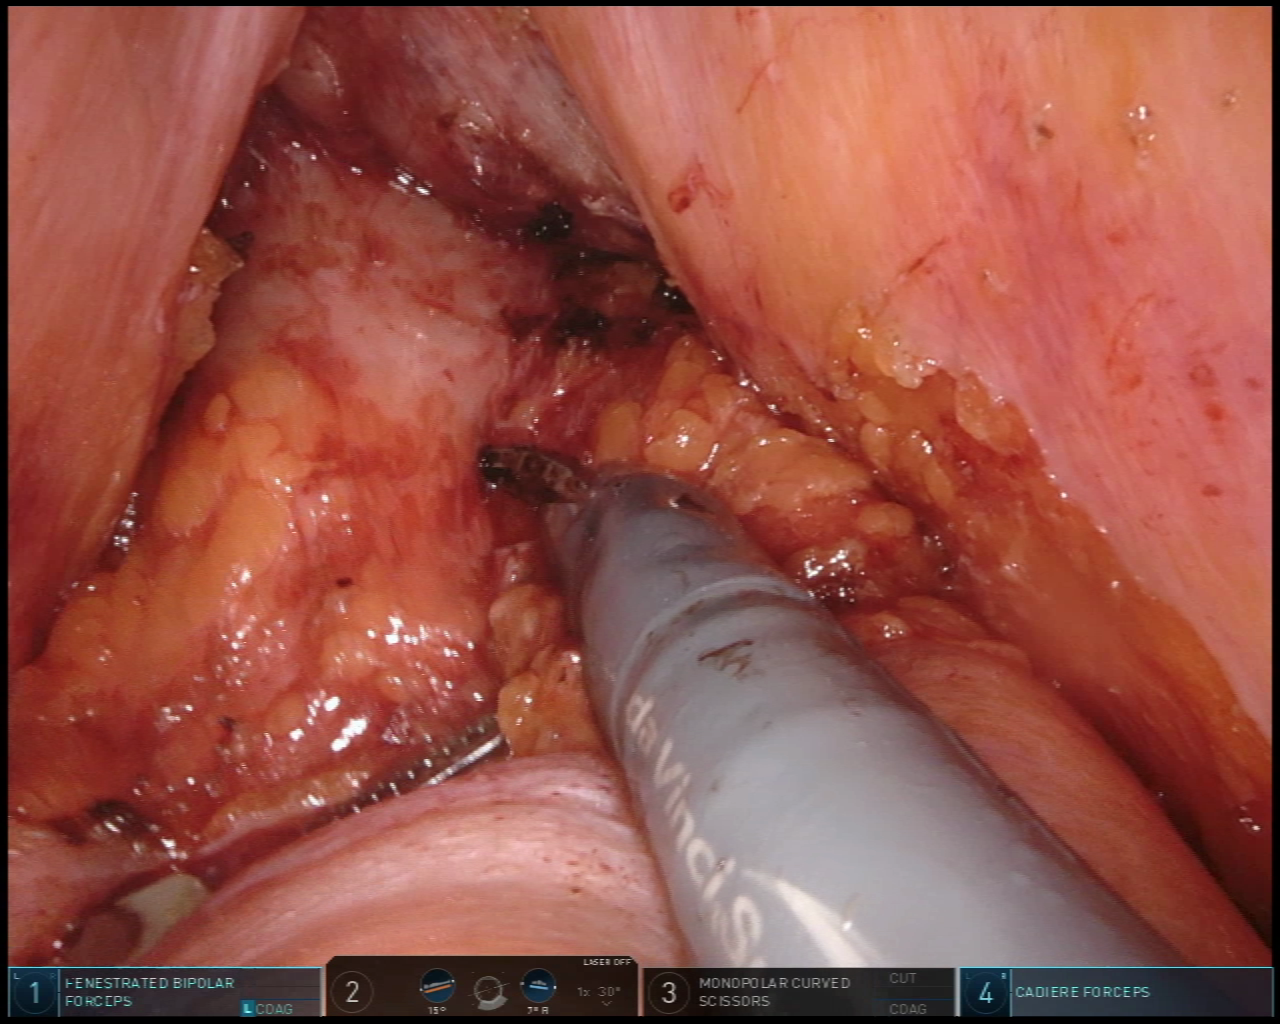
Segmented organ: vesicular_glands
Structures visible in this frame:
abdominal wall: no
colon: no
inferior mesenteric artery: no
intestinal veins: no
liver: no
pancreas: no
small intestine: no
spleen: no
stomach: no
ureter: no
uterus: no
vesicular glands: yes